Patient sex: M
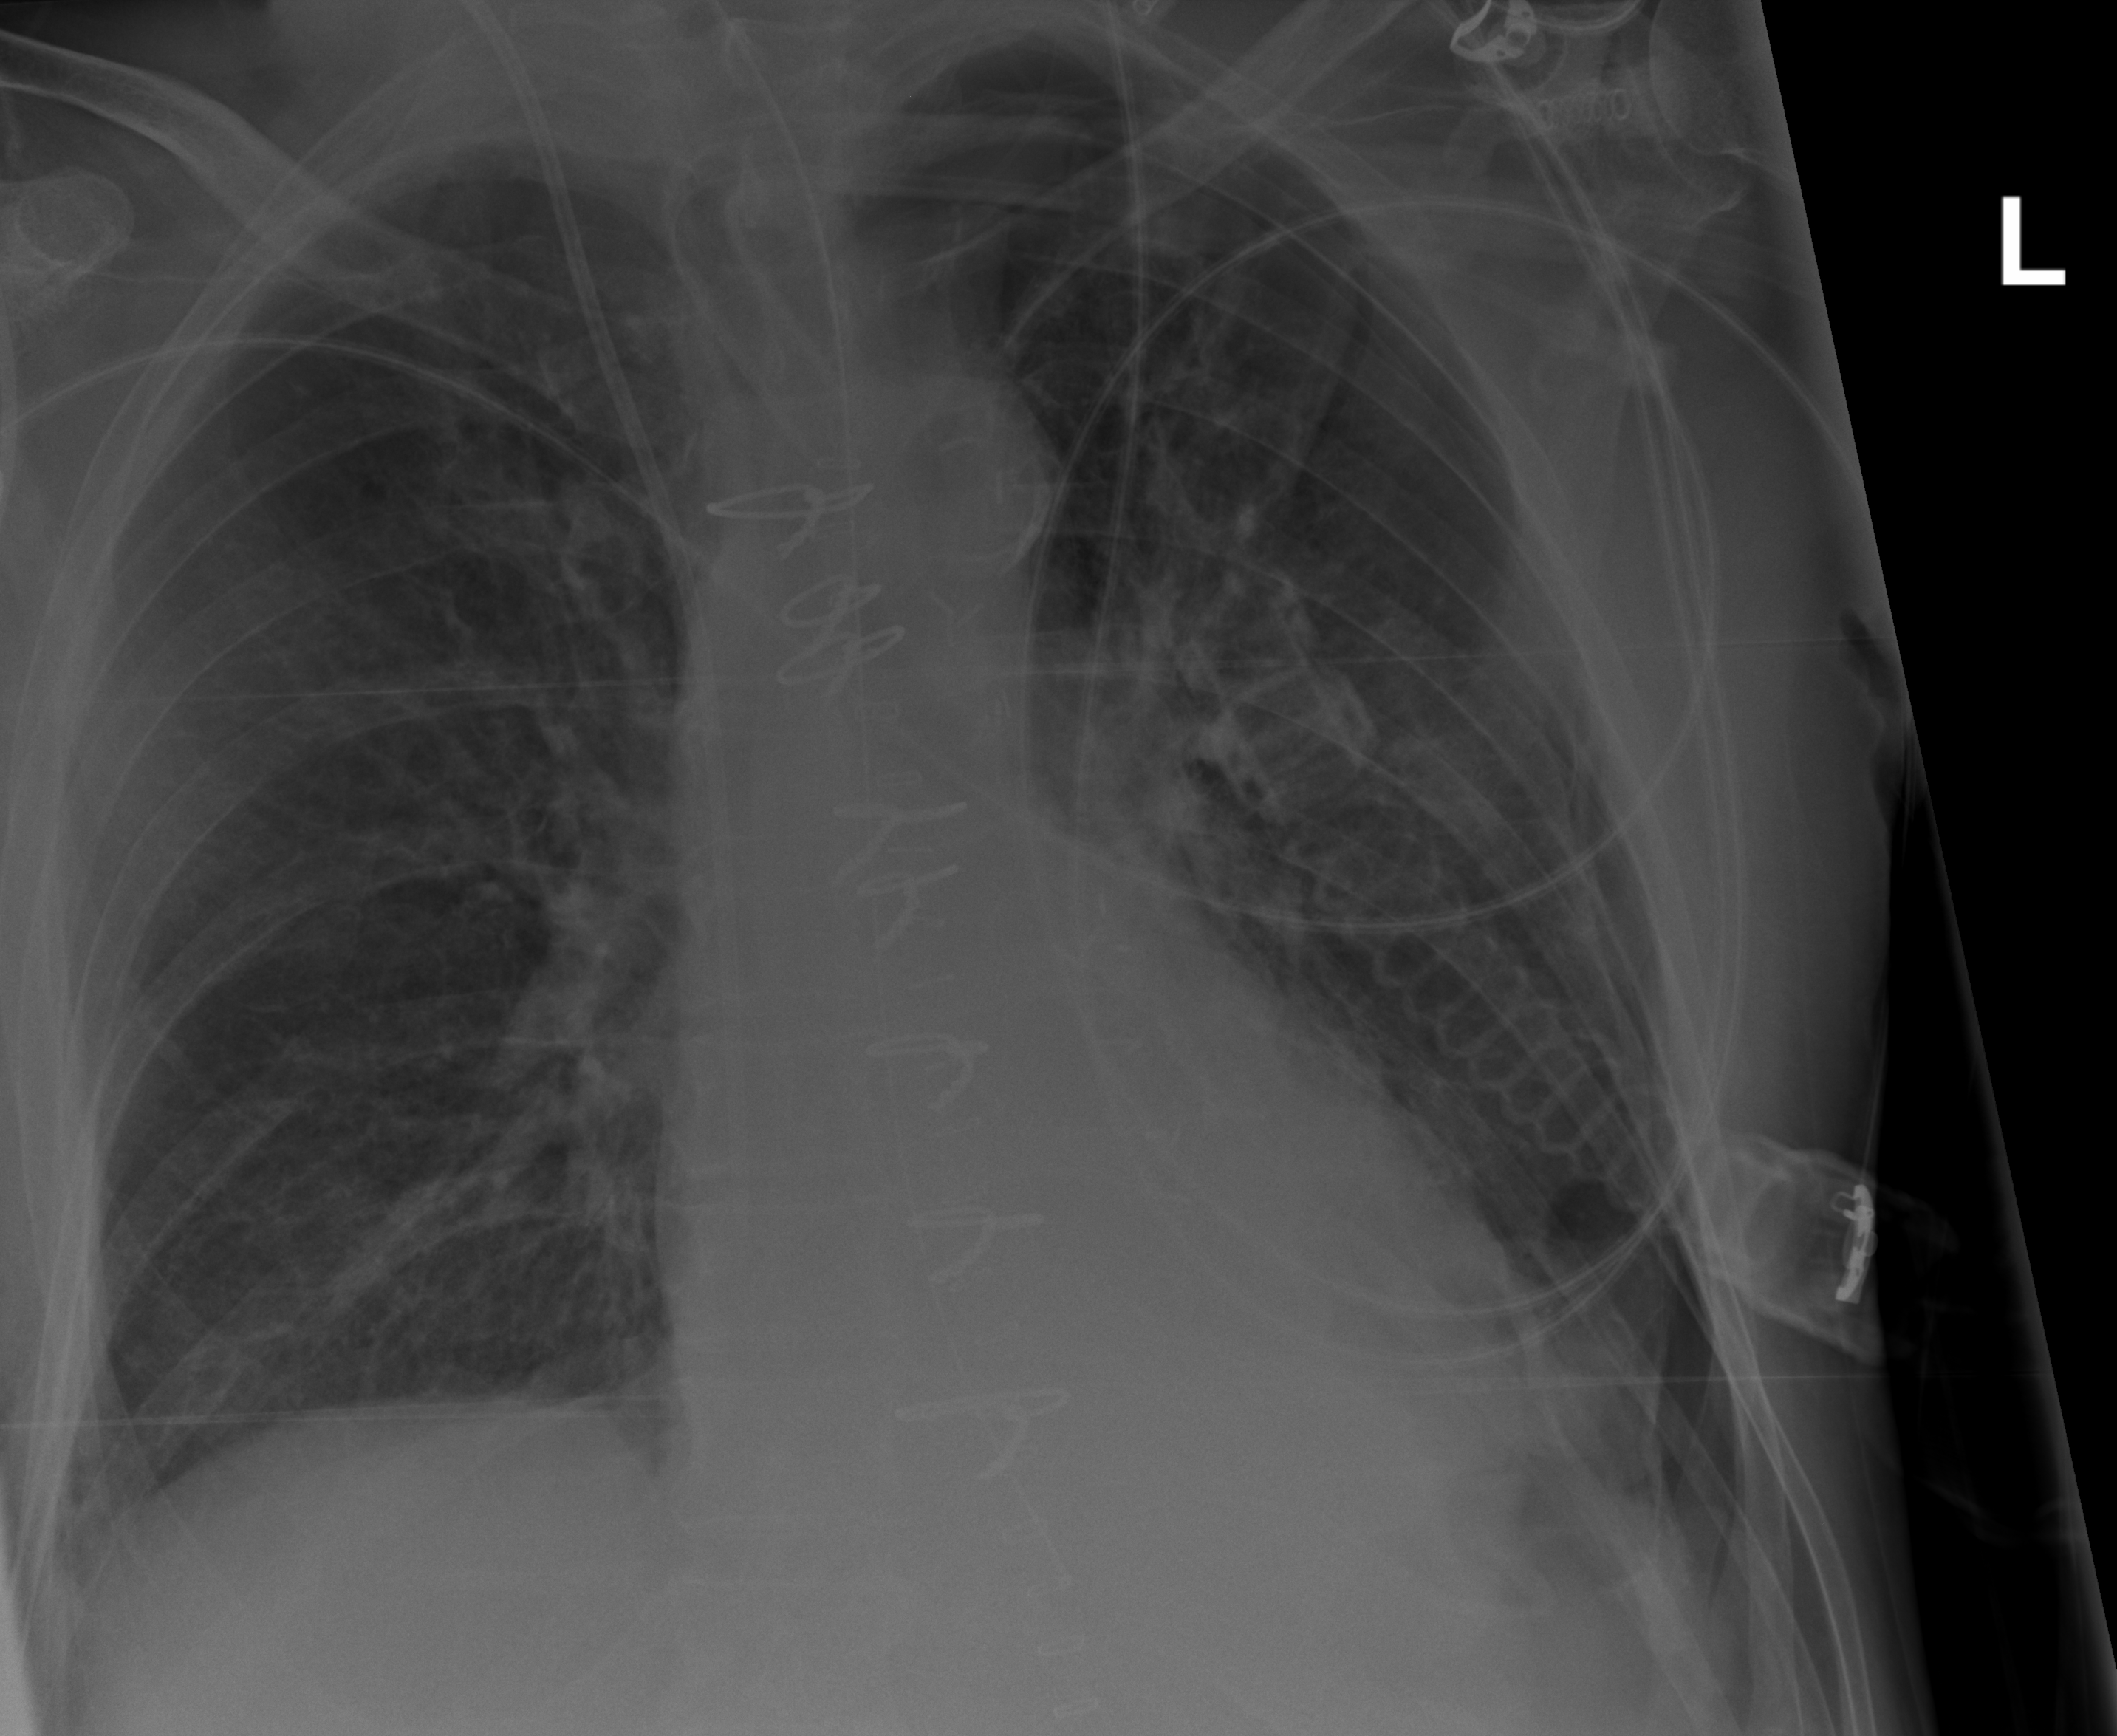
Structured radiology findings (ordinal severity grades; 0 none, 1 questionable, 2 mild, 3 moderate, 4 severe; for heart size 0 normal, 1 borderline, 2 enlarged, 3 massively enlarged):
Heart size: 0
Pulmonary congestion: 2
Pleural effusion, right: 2
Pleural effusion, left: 1
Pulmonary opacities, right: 2
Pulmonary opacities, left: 2
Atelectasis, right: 2
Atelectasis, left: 2